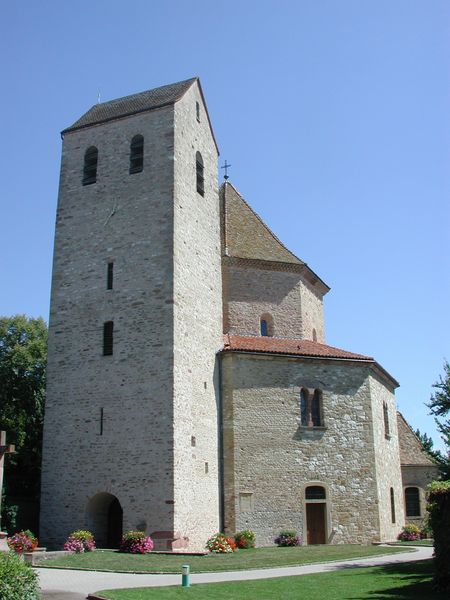
Titel: Ottmarsheim, ehemalige Nonnenklosterkirche
Standort: Ottmarsheim, Abteikirche (EU - F)
Schlagwörter: baum, blau, himmel, bäume, grün, kirchturm, blumen, fenster, hell, tür, dach, gras, rasen, rot, weg, wiese, wand, architektur, stein, steine, busch, büsche, kirche, sonne, turm, sommer, fassade, dächer, mauer, rundbogen, tor, zinnen, eingang, burg, glockenturm, kloster, kreuz, türme, mauerwerk, kathedrale, portal, schloß, bauwerk, rundbogenfenster, doppelfenster, zwillingsfenster, steinsichtig